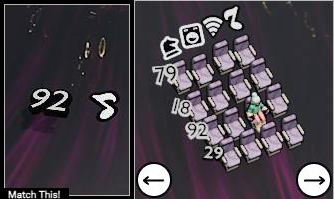
Task: seats
Answer: no